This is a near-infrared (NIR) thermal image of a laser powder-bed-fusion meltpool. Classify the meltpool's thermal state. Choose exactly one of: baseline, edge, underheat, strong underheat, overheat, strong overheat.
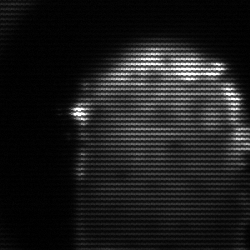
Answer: baseline